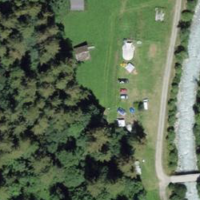
EUNIS habitat code: 26
Species observed at this site:
Hesperia comma
Episyrphus balteatus
Plebejus argus
Rumex alpinus
Nucifraga caryocatactes